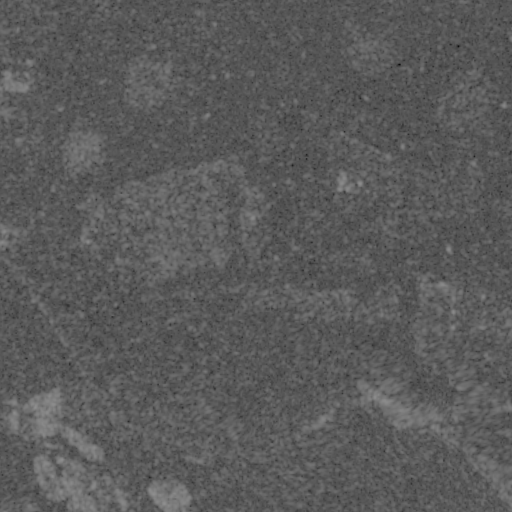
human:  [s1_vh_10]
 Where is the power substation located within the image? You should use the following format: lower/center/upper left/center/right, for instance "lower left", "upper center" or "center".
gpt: The power substation is located in the center right of the image.
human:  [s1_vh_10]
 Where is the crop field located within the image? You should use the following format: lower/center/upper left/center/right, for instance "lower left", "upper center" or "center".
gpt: There is no crop field in the image.

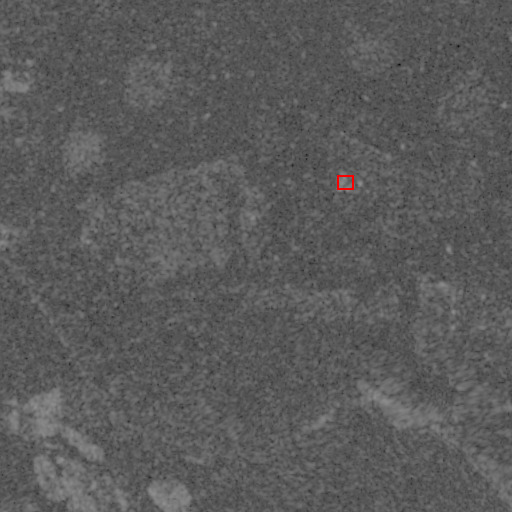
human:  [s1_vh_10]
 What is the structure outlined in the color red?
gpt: The structure outlined in red is a power substation.
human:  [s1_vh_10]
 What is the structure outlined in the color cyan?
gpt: There is no cyan outline.